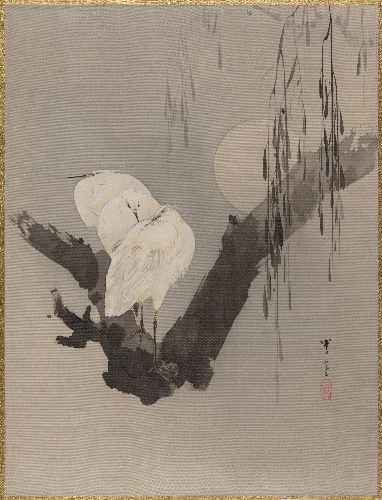
Artist: Watanabe Seitei
Artist bio: Japanese, 1851–1918
Date: ca. 1887
Object type: Album leaf
Classification: Paintings
Medium: Album leaf; ink and color on silk
Culture: Japan
Period: Meiji period (1868–1912)
Dimensions: 14 1/4 x 10 3/4 in. (36.2 x 27.3 cm)
Department: Asian Art
Credit line: Charles Stewart Smith Collection, Gift of Mrs. Charles Stewart Smith, Charles Stewart Smith Jr., and Howard Caswell Smith, in memory of Charles Stewart Smith, 1914
Accession year: 1914
Repository: Metropolitan Museum of Art, New York, NY
Tags: Birds|Moon